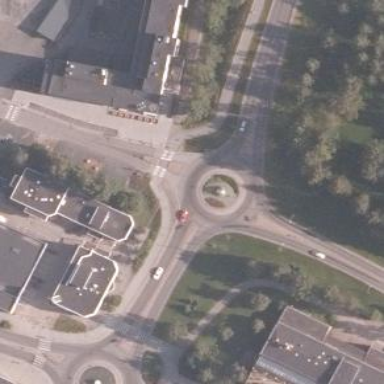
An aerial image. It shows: Secondary road made of asphalt leading to roundabout.